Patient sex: F
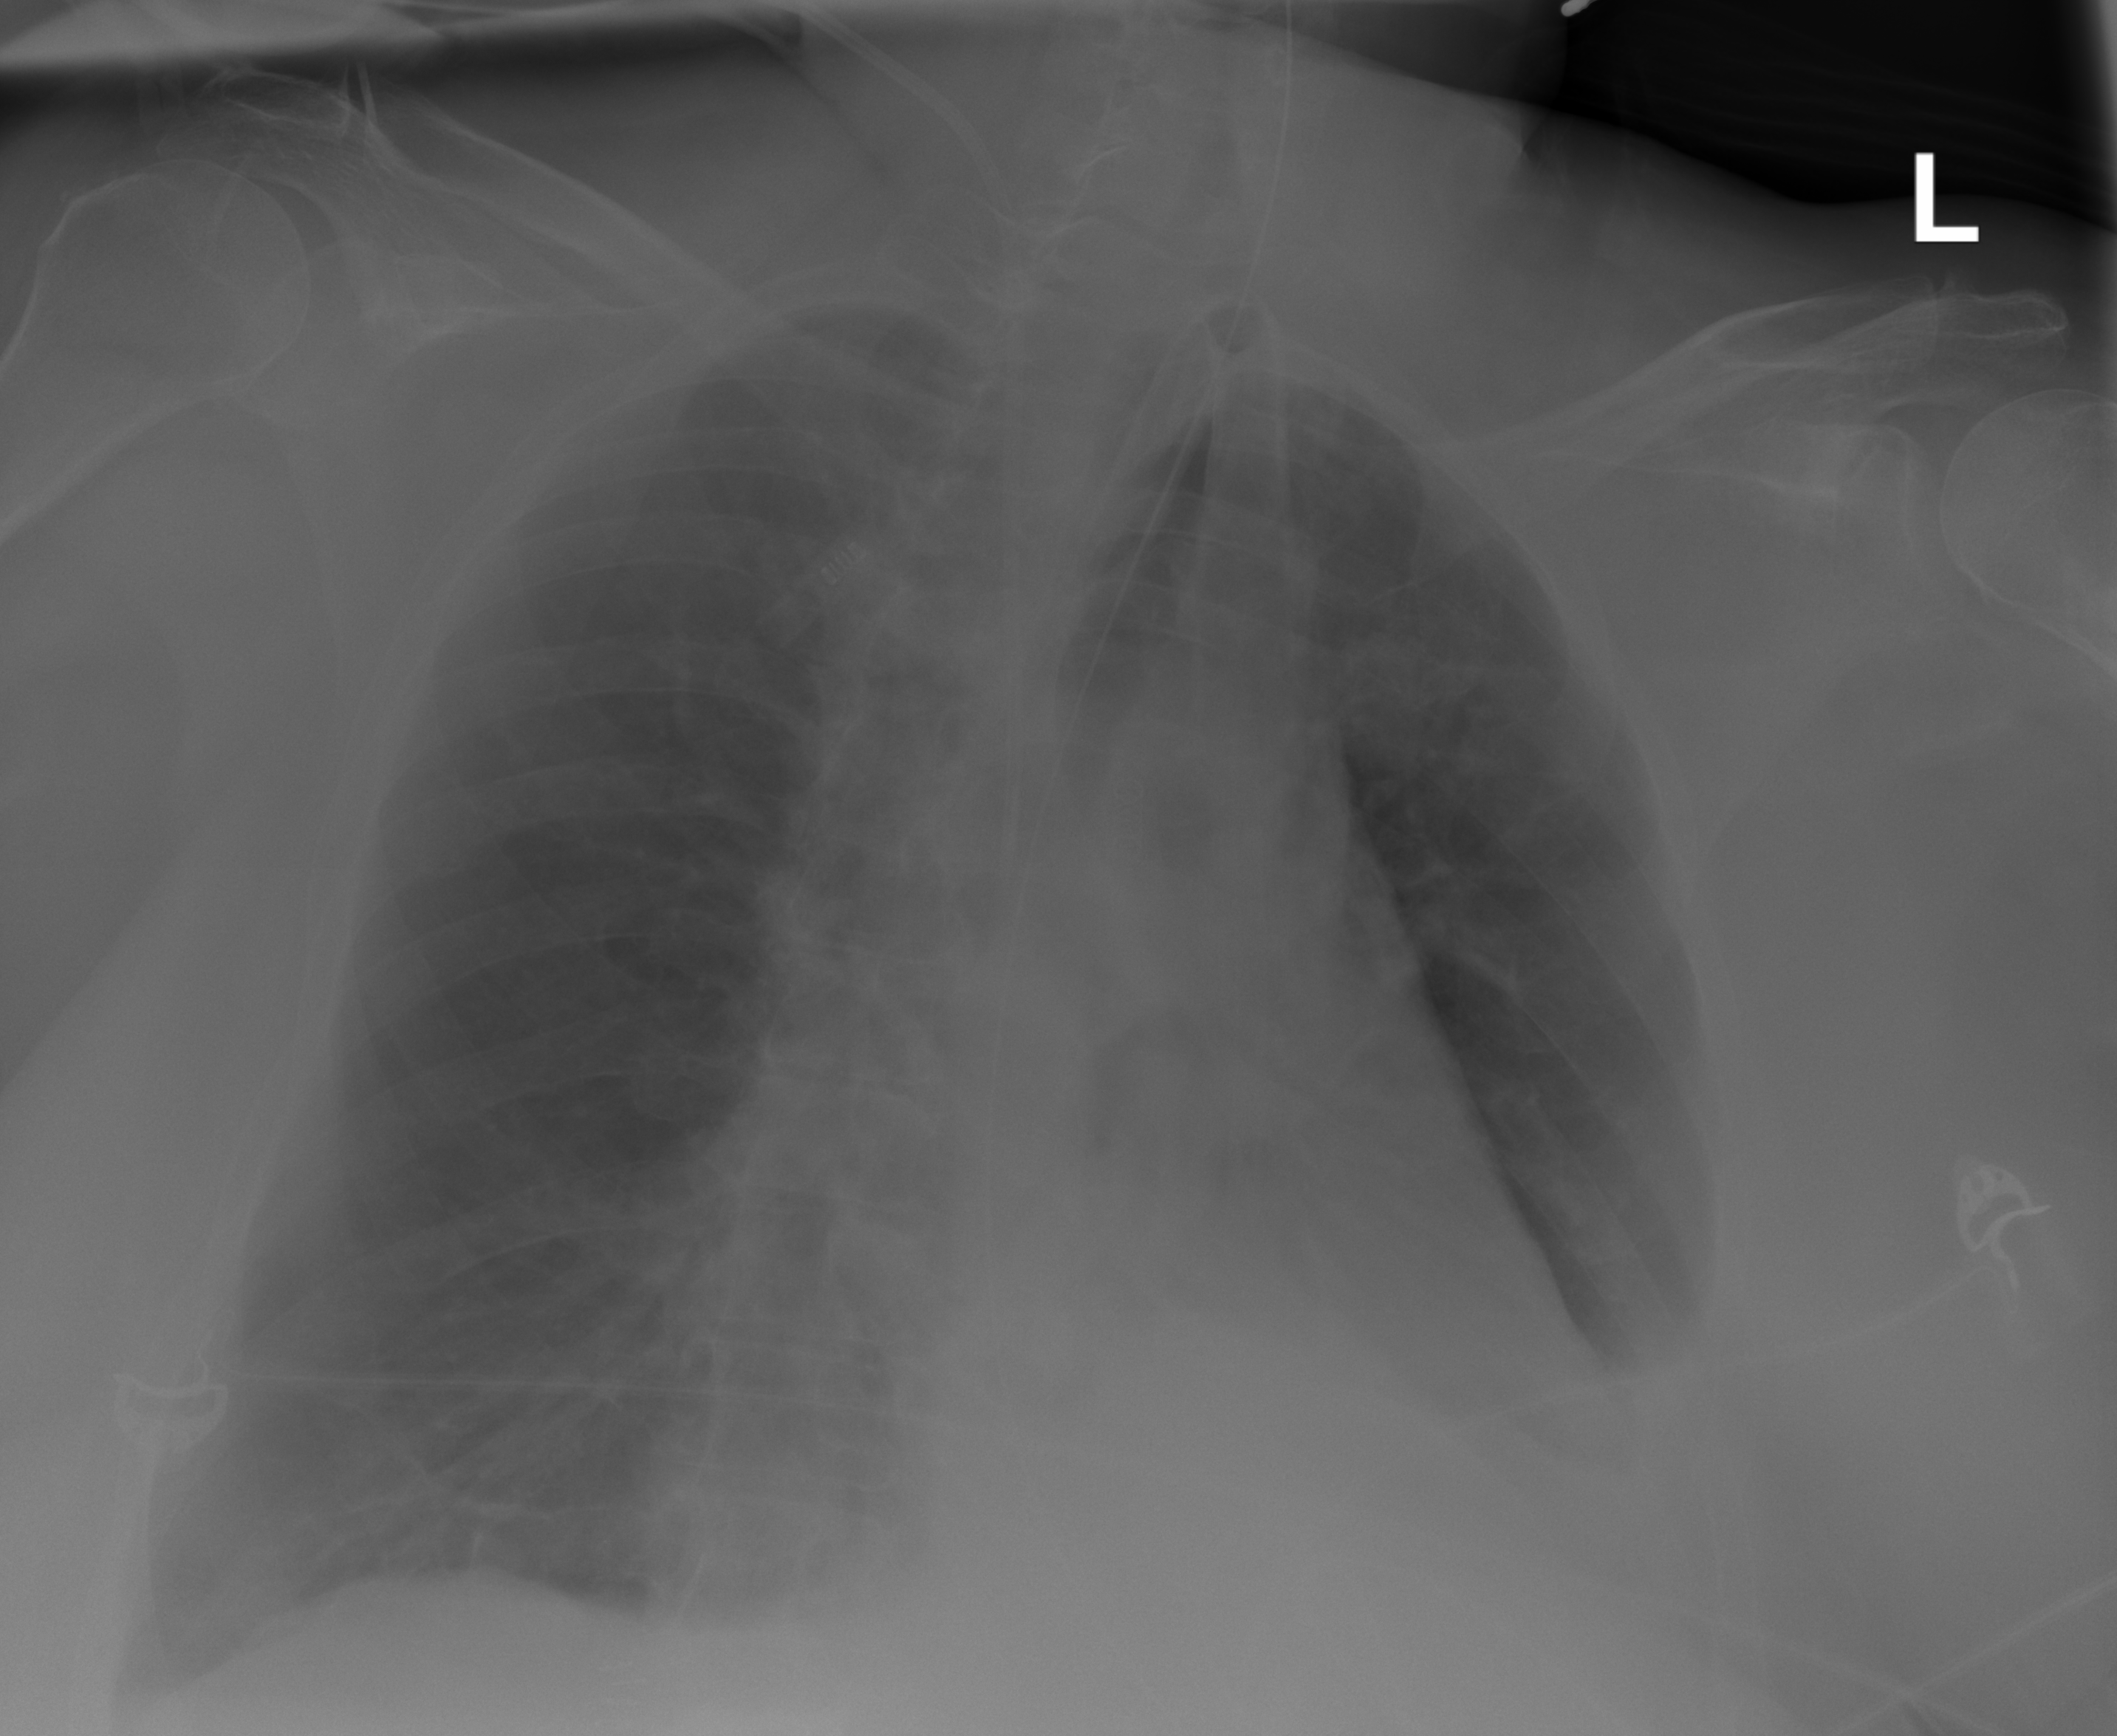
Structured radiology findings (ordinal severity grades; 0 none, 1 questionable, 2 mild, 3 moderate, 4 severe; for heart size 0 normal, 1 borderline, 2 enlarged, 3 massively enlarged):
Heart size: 1
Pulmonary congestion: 0
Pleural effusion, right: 0
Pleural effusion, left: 2
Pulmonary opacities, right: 0
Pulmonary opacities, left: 0
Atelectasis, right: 2
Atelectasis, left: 2